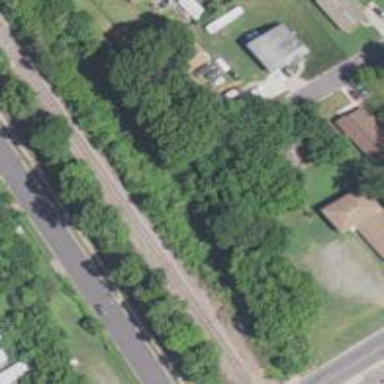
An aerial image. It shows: Disused railway spur.